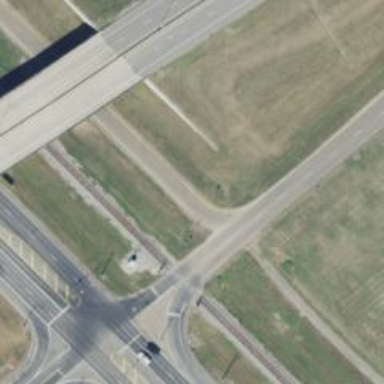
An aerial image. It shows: Secondary link road.